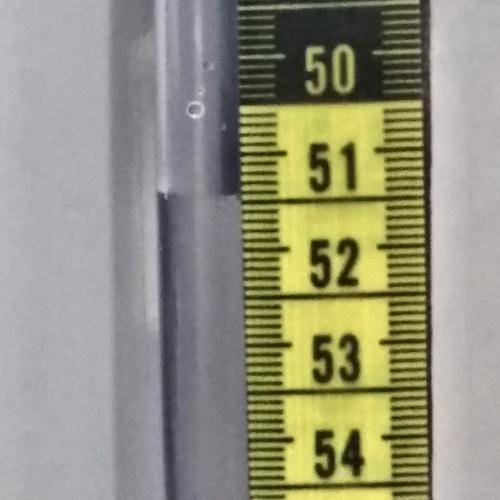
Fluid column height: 51.4 cm